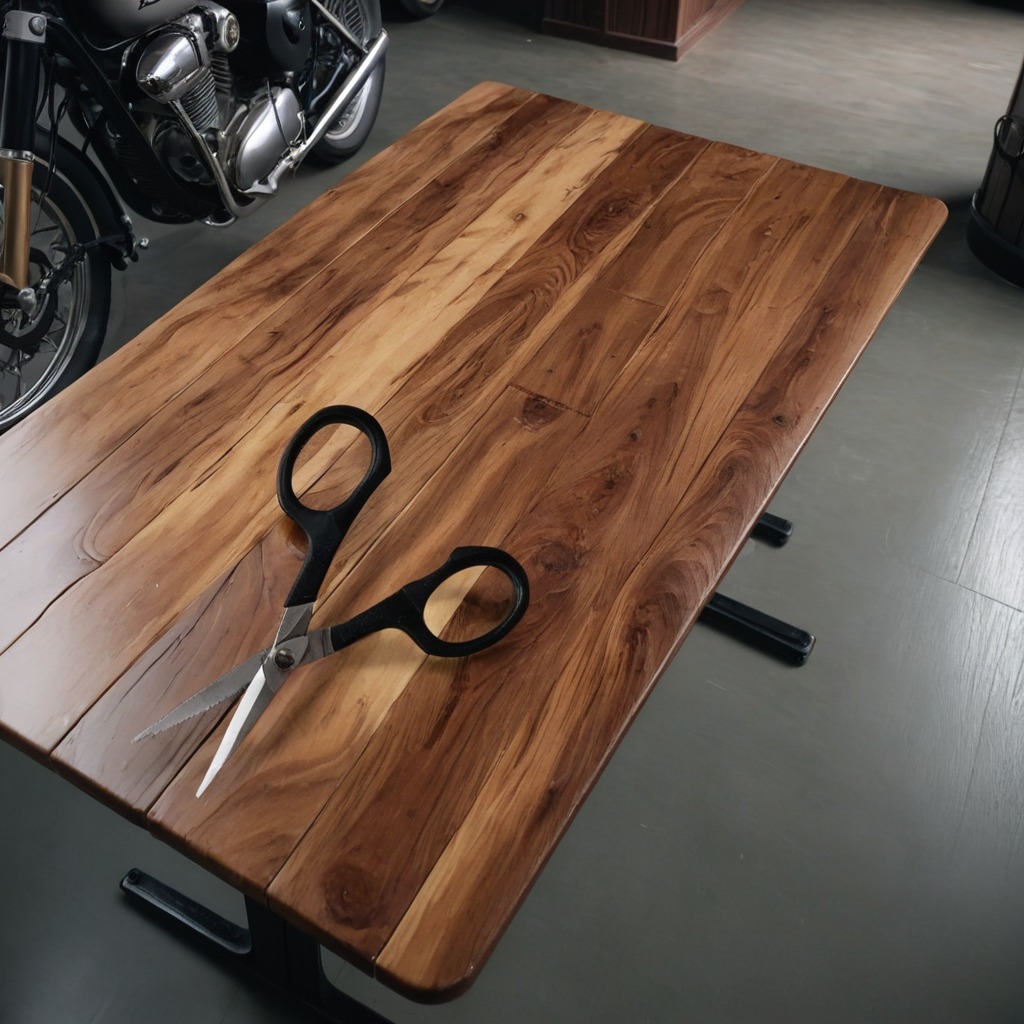
A scissor is lying on the table.